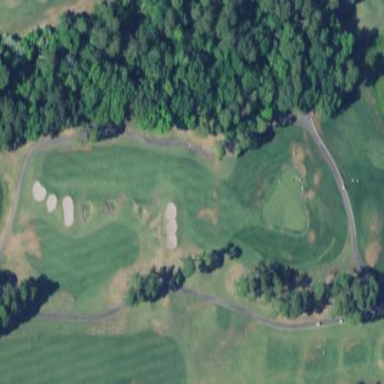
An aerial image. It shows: Golf fairway surrounded by grass.